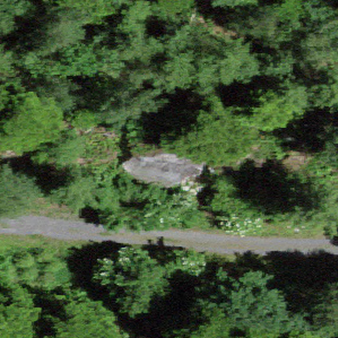
Label: bouldering_area